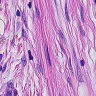
Metastatic tissue present: yes